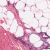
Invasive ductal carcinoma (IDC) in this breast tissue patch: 1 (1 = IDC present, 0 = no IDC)